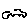
Label: car